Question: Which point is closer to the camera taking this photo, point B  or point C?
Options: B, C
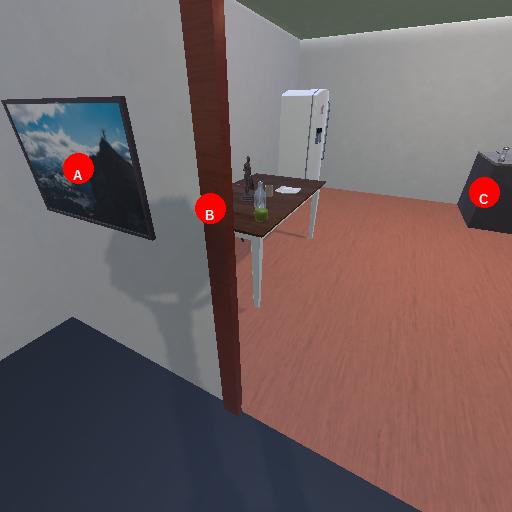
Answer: B